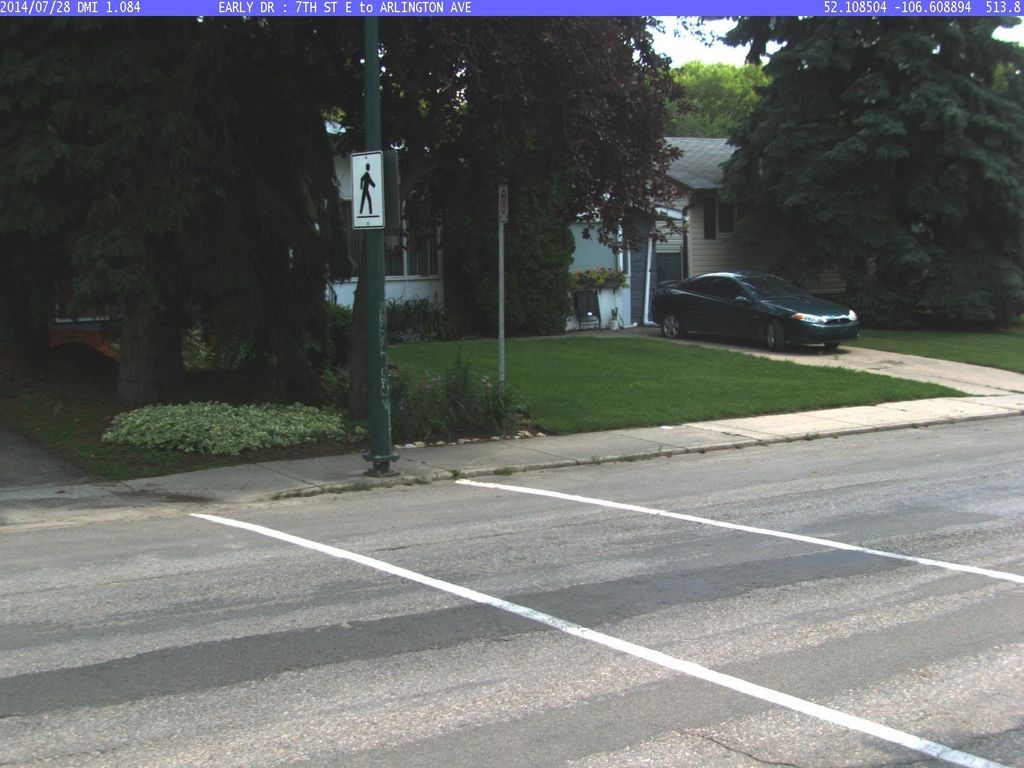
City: saskatoon